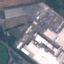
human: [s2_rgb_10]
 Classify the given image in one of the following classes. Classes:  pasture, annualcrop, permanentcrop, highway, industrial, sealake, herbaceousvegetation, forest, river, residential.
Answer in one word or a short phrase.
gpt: Industrial